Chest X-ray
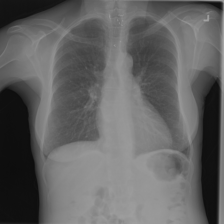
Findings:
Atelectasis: negative
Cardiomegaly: negative
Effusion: negative
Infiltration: negative
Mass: negative
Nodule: negative
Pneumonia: negative
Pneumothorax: negative
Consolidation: negative
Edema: negative
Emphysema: negative
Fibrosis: negative
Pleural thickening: negative
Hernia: negative